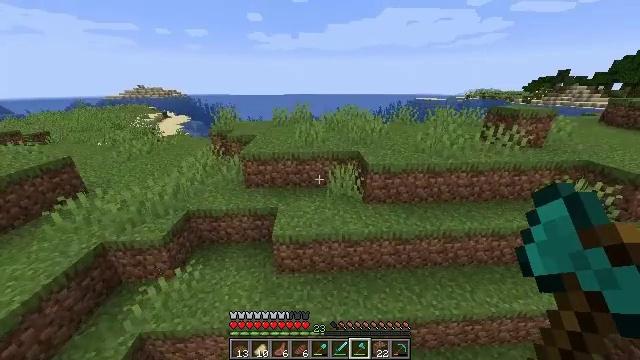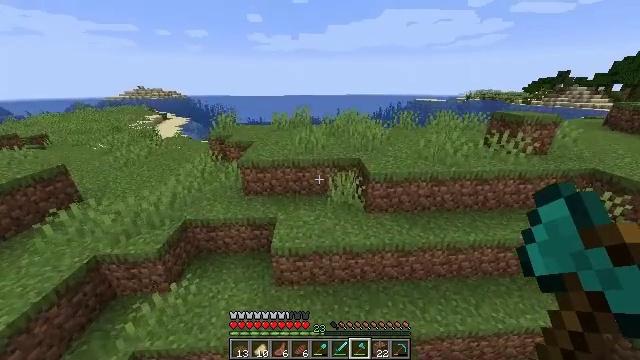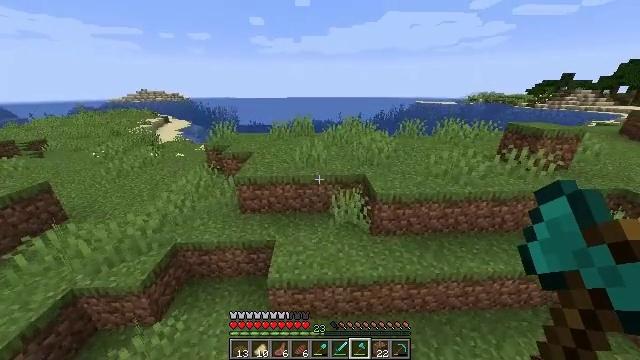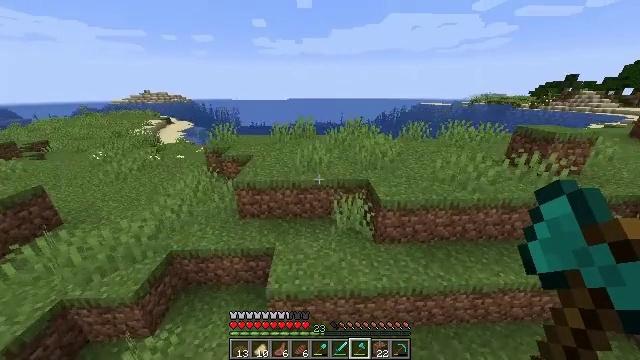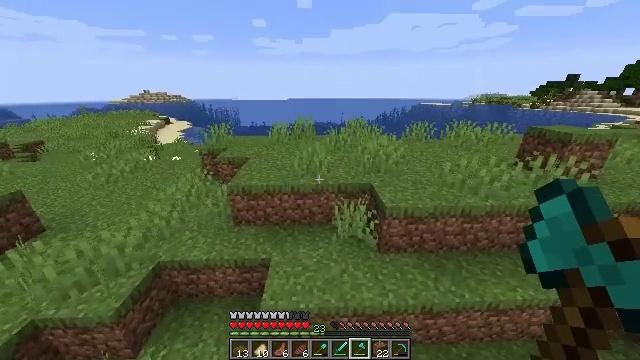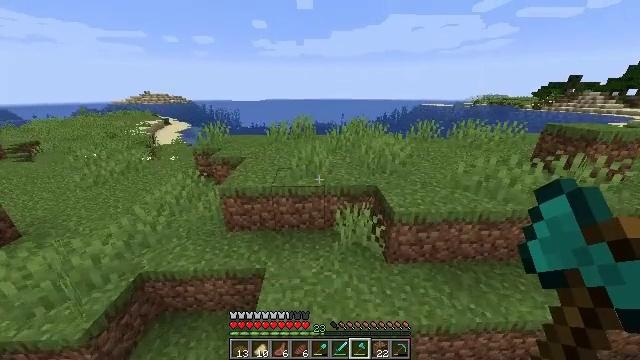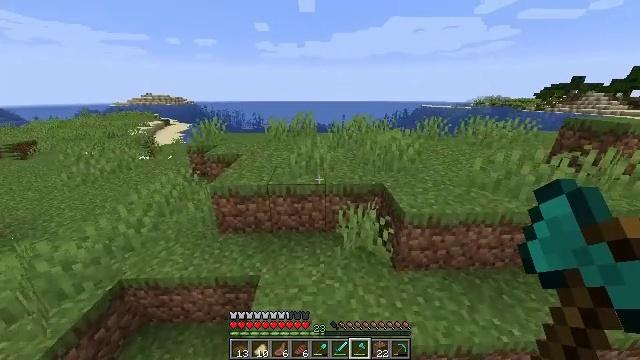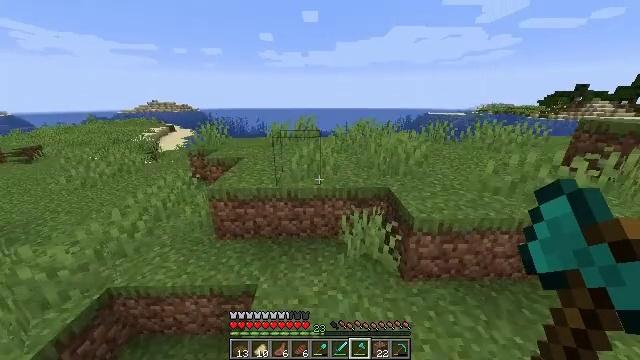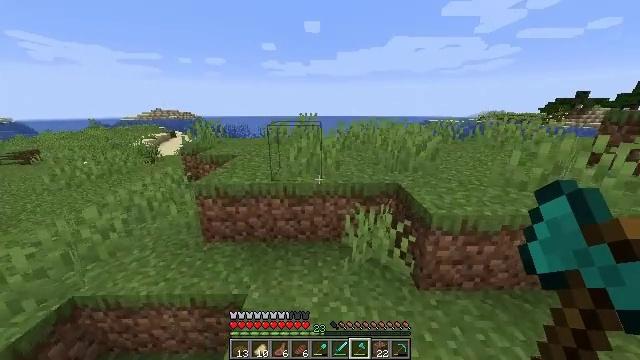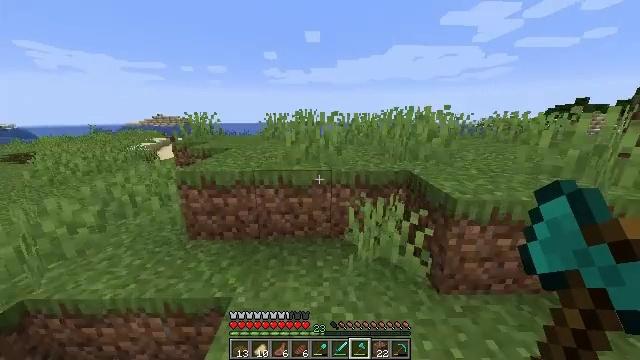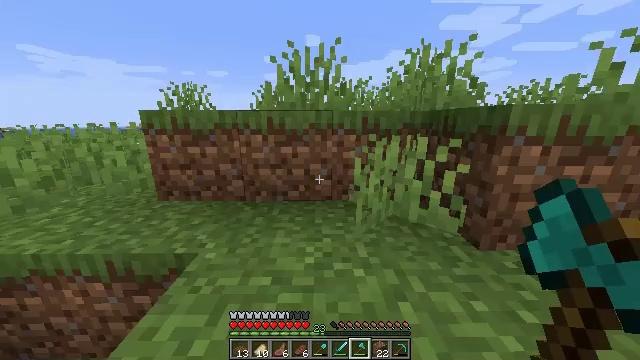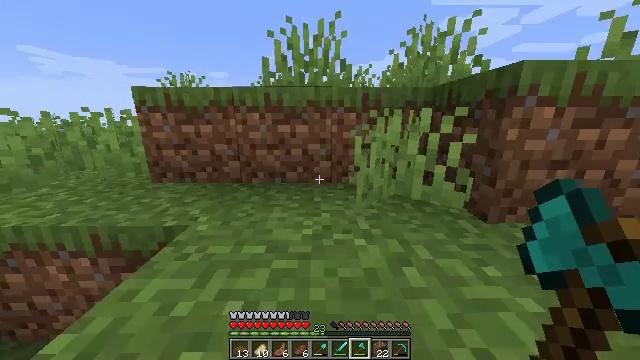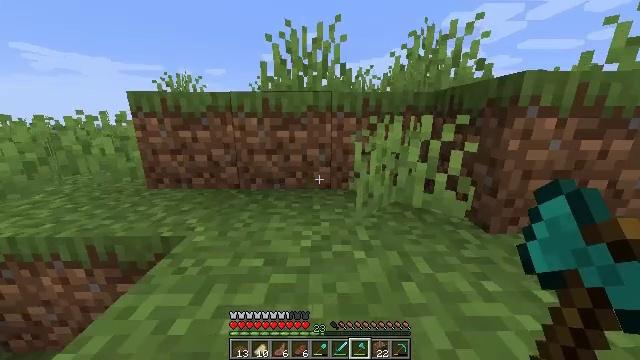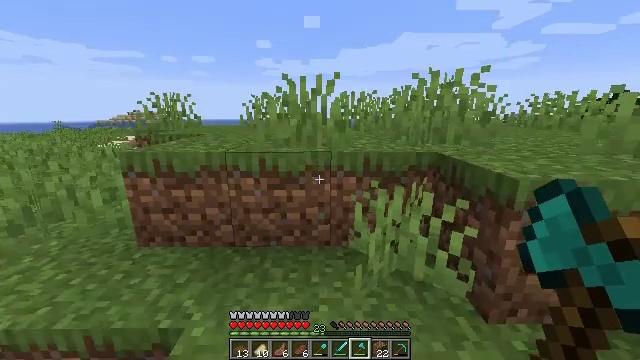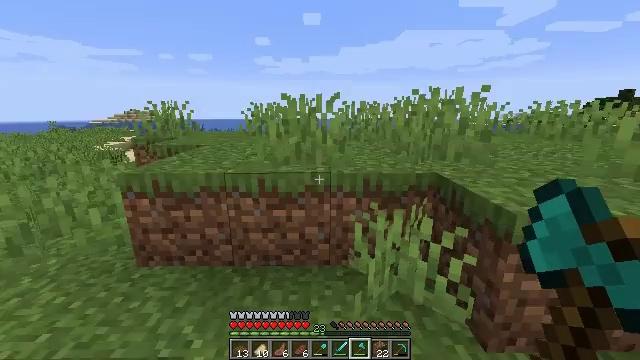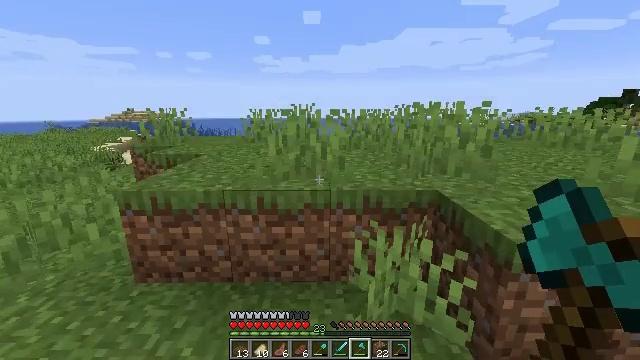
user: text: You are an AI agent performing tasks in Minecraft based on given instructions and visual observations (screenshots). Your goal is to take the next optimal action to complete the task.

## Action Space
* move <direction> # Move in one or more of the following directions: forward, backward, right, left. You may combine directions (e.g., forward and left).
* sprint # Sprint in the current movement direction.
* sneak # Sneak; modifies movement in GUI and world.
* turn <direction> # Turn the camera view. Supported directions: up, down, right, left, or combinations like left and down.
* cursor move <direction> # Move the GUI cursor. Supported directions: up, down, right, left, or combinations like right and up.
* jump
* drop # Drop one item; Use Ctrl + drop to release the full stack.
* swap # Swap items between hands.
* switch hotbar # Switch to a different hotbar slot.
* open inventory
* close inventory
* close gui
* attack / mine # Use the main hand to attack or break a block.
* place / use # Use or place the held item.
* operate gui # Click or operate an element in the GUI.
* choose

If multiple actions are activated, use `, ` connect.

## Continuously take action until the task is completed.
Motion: motion action
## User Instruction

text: Break the kelp plant in the ocean.
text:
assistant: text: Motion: move forward, jump
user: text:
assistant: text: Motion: move forward, jump
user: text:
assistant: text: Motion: move forward, jump
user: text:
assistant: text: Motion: move forward, jump
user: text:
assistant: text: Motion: move forward, jump
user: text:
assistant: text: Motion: move forward, jump
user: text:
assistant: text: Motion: move forward, turn up, jump
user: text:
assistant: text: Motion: move forward, sprint, turn up, jump
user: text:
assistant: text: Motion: move forward, sprint, turn up, jump
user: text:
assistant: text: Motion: move forward, sprint, turn up, jump
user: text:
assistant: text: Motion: move forward, sprint, jump
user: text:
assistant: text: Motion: move forward, jump
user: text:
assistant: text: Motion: move forward, jump
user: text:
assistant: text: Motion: move forward, jump
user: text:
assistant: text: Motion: move forward, jump
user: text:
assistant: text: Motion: move forward, jump
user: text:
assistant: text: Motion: move forward, jump
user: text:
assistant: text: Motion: move forward, sprint, jump
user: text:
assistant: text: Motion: move forward, sprint, jump
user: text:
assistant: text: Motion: move forward, sprint, turn down, jump
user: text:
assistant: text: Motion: move forward, sprint, turn down, jump
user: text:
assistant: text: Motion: move forward, jump
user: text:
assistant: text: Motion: move forward, jump
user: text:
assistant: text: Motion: move forward, jump
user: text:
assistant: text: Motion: move forward, jump
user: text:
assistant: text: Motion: move forward, jump
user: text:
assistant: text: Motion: move forward, jump
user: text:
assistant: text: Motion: move forward, jump
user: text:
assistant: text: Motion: move forward, sprint, jump
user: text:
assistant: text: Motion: move forward, sprint, jump